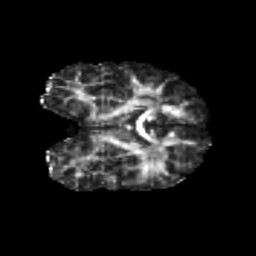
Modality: FA
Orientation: coronal
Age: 10
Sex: male
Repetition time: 9.4 s
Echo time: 0.089 s